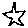
Label: star